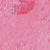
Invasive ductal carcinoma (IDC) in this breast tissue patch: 0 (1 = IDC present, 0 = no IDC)